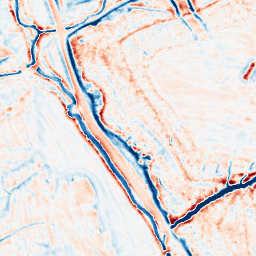
Category: edge_preserving
Decomposition family: bilateral
Decomposition parameters: d: 15
sigma_color: 75
sigma_space: 50
Upsampling method: regularized
Upsampling parameters: scale: 4
lambda_reg: 0.001
Upsampling scale: 4